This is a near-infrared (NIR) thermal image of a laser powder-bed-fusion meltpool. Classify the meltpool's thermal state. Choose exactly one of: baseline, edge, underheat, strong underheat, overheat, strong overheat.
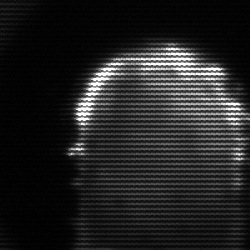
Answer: baseline